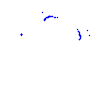
Particle: kaon